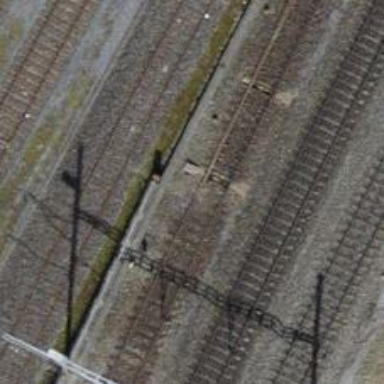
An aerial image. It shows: Railway track with electrified contact lines. This is siding track.